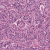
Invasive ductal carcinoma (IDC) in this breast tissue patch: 1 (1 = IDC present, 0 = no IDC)